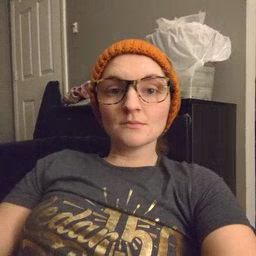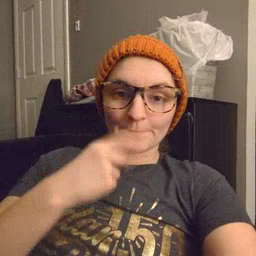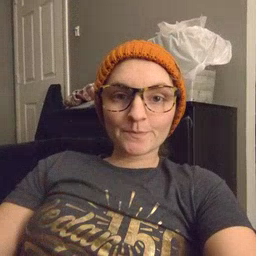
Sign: pretty